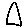
Label: triangle